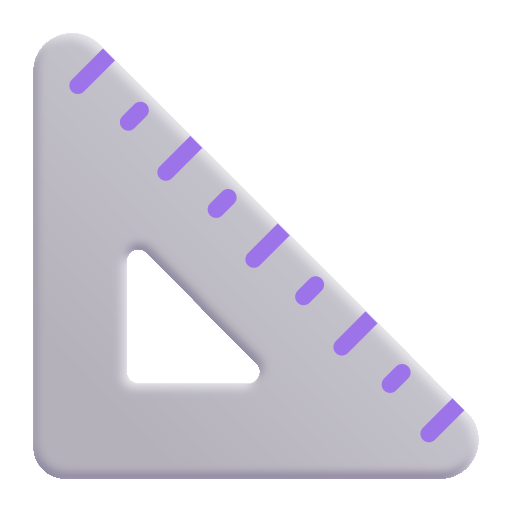
triangular ruler color